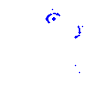
Particle: proton